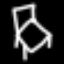
Label: chair